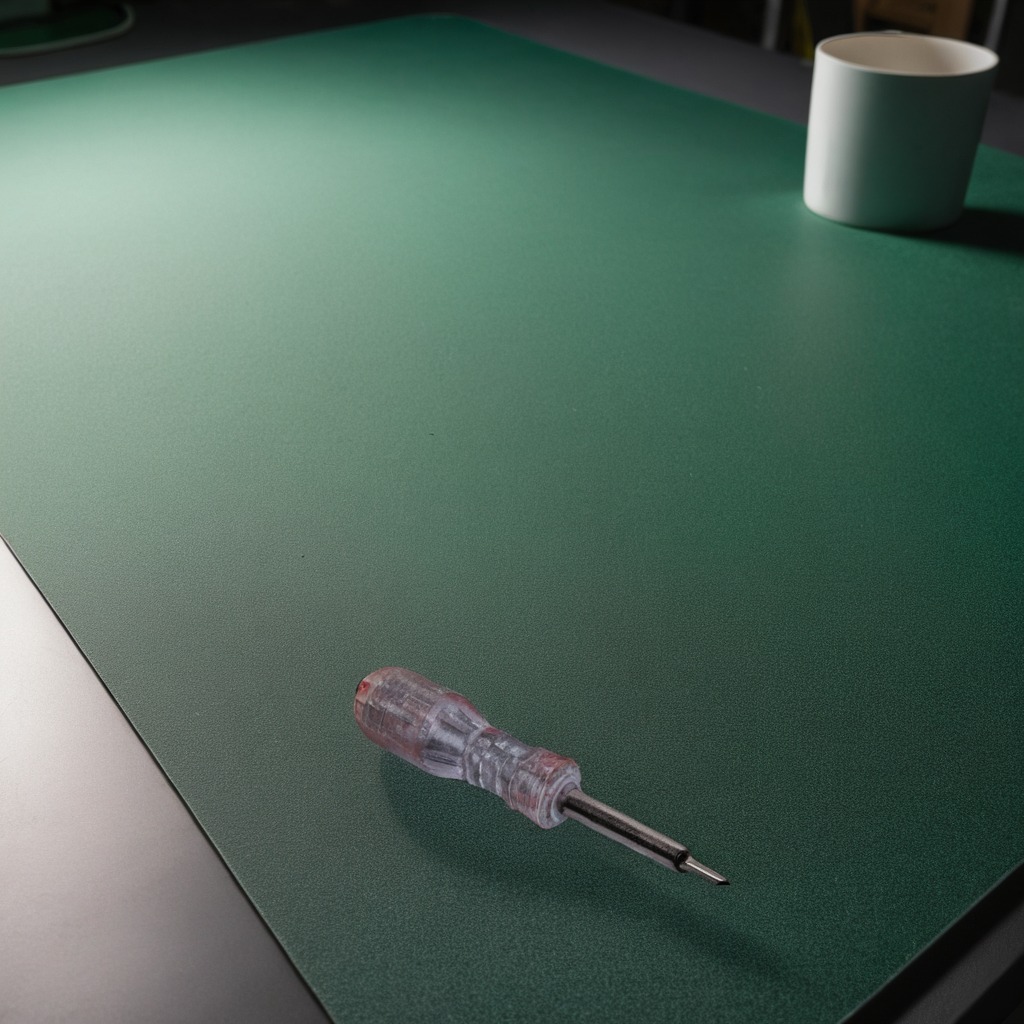
A screwdriver lying on the tabletop